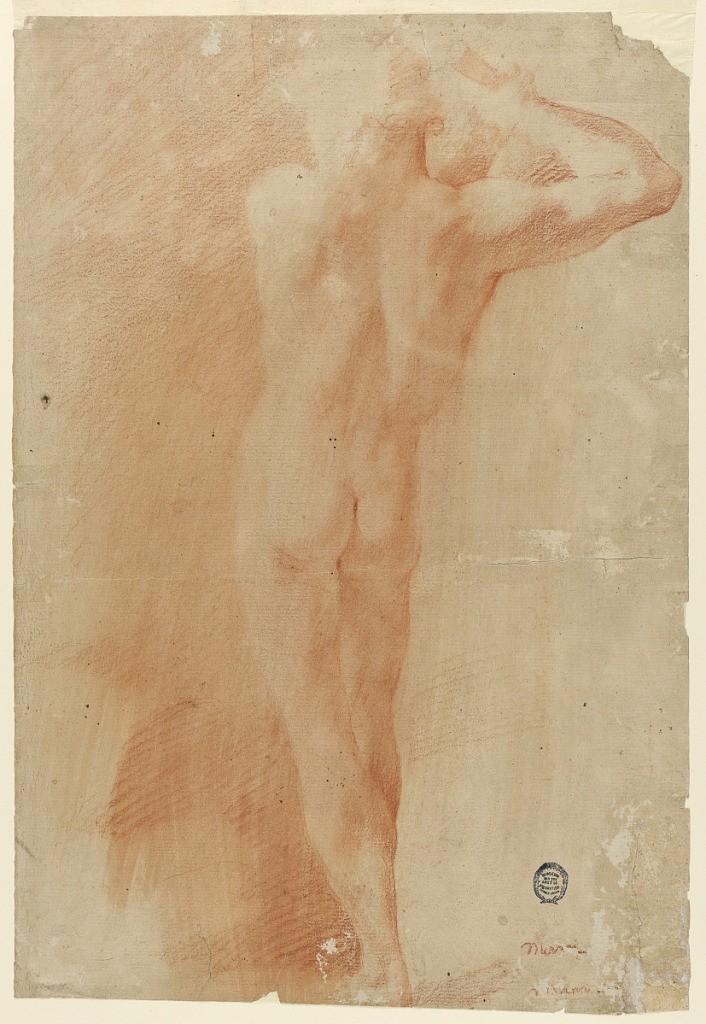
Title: Nudes
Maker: Manni, Italian
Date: ca. 1721
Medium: Red crayon on brown paper
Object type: Drawing
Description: a. A standing young man, seen from the back. Figure with legs standing close together, right arm raised. Head is only slightly indicated.

b. A seated boy with raised arms and raised left leg. Figure with left foot standing higher than right. Seen from frontside. Outlines stabbed for copying.